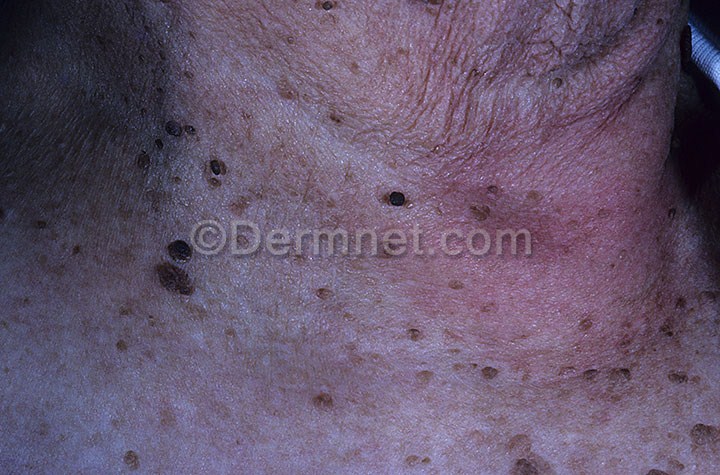
Disease: Seborrheic Keratoses and other Benign Tumors